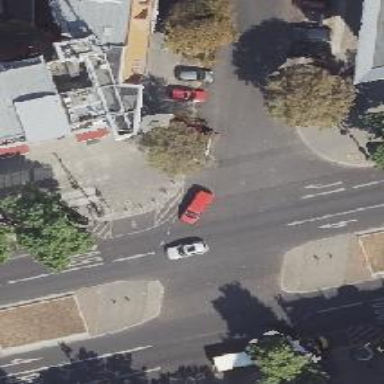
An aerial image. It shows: Unmarked crossing on asphalt footway.